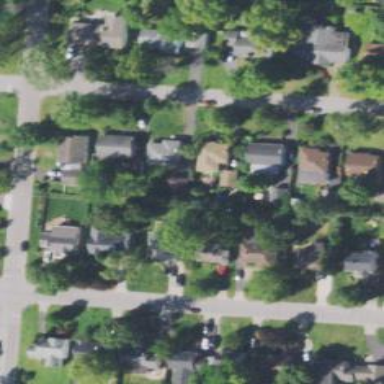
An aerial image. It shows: Residential driveway designated as service road.